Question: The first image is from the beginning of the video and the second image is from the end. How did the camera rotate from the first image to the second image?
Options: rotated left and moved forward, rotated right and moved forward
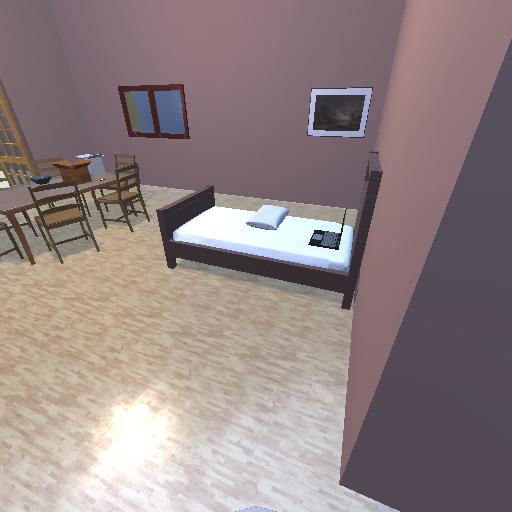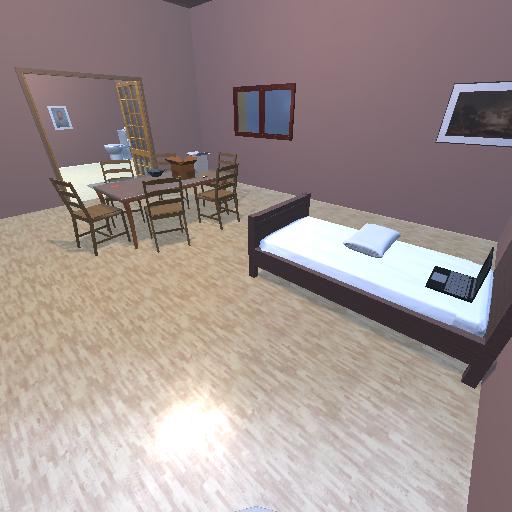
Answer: rotated left and moved forward